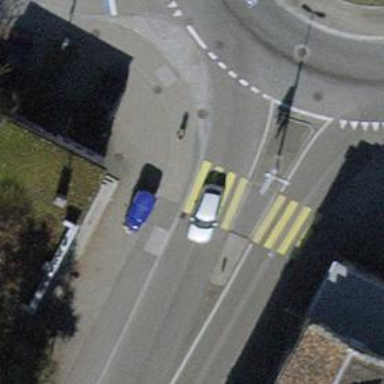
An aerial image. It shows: Traffic calming island.